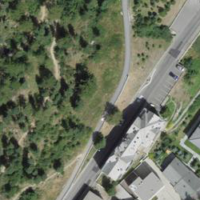
EUNIS habitat code: 55
Species observed at this site:
Colchicum autumnale
Sorbus aucuparia